Question: I am using Opencv and python to detect shapes and then crop them. I have succeeded to do that, however now I am trying to take the cropped images and remove their backgrounds.
The image has a circle inside and surrounded by gray color. ().

How can I remove the colors surrounding the circle border (which is black) - we can convert the gray color to black - as the border color or even remove it at all and make that transparent.
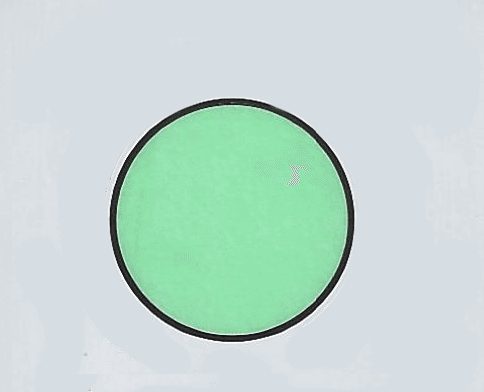
Answer: At least in for this image, there is no need to detect the circle use 'houghCircle)'. I think 'threshold' it and 'find the inner contour' , then 'make mask' and 'do bitwise-op' is OK!

My steps:
> (1) Read and convert to gray(2) findContours(3) find contour that smaller, create a mask(4) do 'bitwise_and' to 'crop'
---
Here is my result:
<URL>
---
'''
#!/usr/bin/python3
# 2018.01.20 20:58:12 CST
# 2018.01.20 21:24:29 CST
import cv2
import numpy as np
## (1) Read
img = cv2.imread("img04.png")
gray = cv2.cvtColor(img, cv2.COLOR_BGR2GRAY)
## (2) Threshold
th, threshed = cv2.threshold(gray, 127, 255, cv2.THRESH_BINARY_INV|cv2.THRESH_OTSU)
## (3) Find the min-area contour
_cnts = cv2.findContours(threshed, cv2.RETR_TREE, cv2.CHAIN_APPROX_SIMPLE)[-2]
cnts = sorted(cnts, key=cv2.contourArea)
for cnt in cnts:
if cv2.contourArea(cnt) > 100:
break
## (4) Create mask and do bitwise-op
mask = np.zeros(img.shape[:2],np.uint8)
cv2.drawContours(mask, [cnt],-1, 255, -1)
dst = cv2.bitwise_and(img, img, mask=mask)
## Save it
cv2.imwrite("dst.png", dst)
'''